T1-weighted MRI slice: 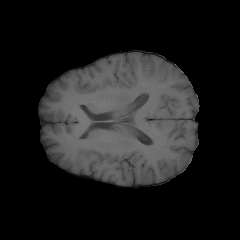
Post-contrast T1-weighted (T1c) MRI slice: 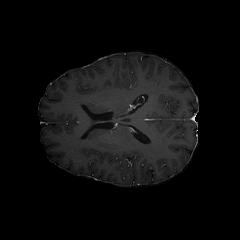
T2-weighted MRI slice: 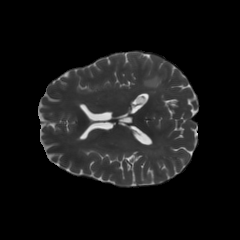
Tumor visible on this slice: yes